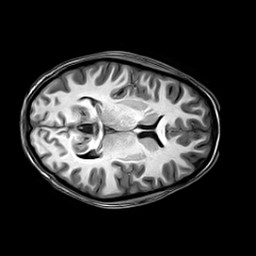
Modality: T1w
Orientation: axial
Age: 20
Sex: female